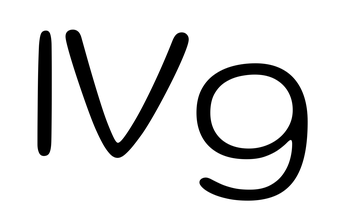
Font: Gluten_ExtraLight